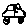
Label: car